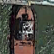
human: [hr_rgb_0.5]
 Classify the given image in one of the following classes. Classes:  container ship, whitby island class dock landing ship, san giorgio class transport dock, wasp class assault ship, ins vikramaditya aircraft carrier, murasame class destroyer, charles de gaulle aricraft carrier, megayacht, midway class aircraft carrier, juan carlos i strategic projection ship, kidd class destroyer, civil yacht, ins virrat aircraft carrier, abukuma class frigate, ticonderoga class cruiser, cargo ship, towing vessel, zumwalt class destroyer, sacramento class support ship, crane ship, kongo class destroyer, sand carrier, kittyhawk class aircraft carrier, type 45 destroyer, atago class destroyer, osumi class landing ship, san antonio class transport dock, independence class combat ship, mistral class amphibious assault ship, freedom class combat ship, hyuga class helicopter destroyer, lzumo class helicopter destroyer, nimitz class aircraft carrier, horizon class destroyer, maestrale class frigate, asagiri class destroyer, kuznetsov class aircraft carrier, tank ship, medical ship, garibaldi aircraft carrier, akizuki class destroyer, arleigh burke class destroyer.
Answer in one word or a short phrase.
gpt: Towing vessel